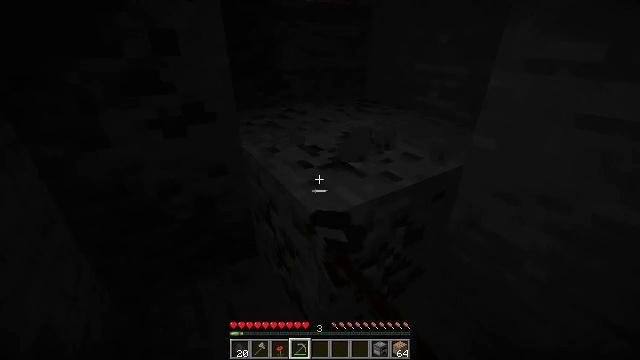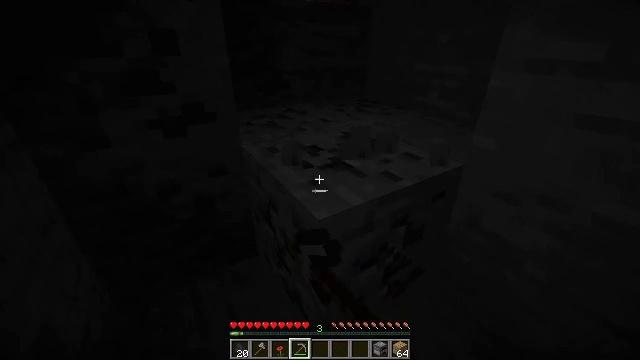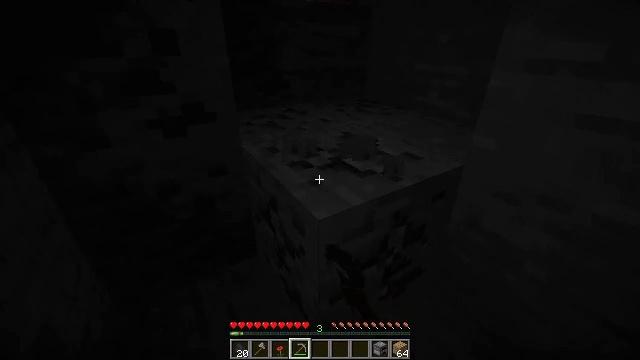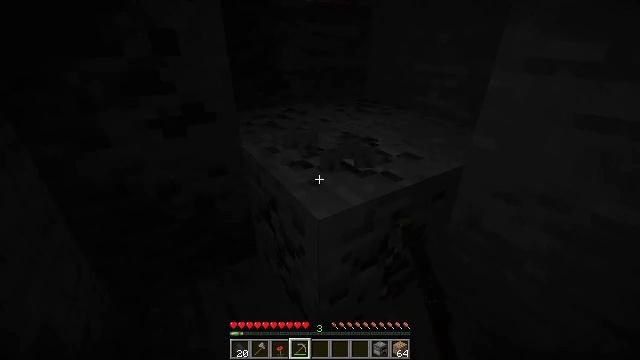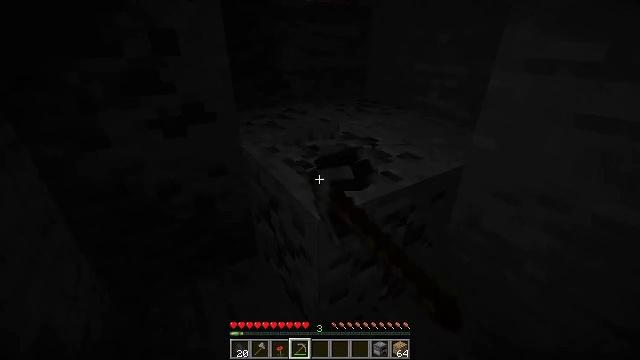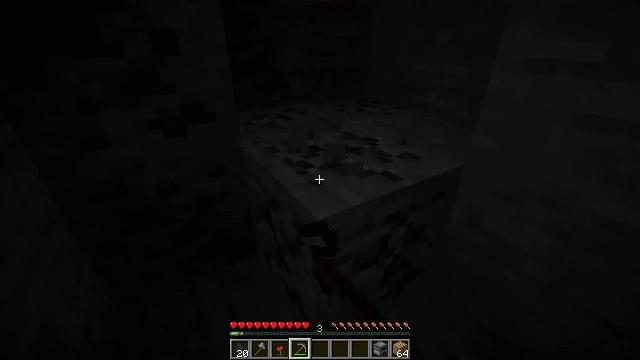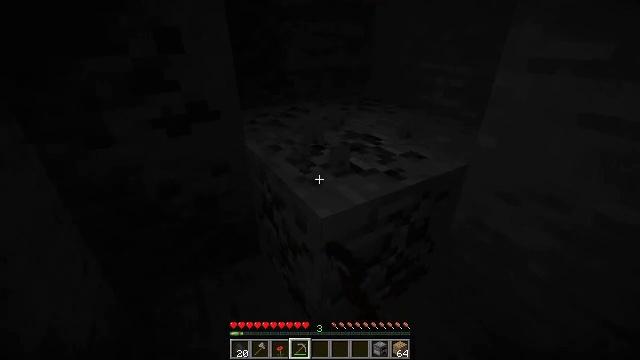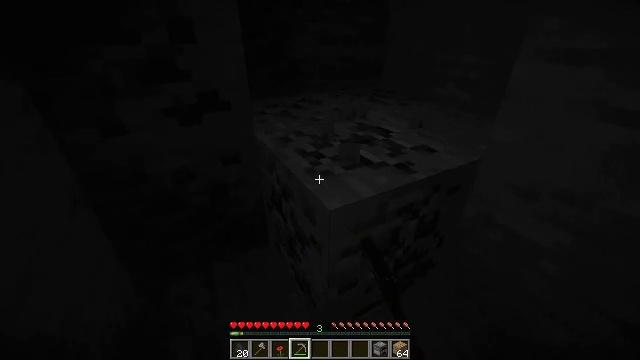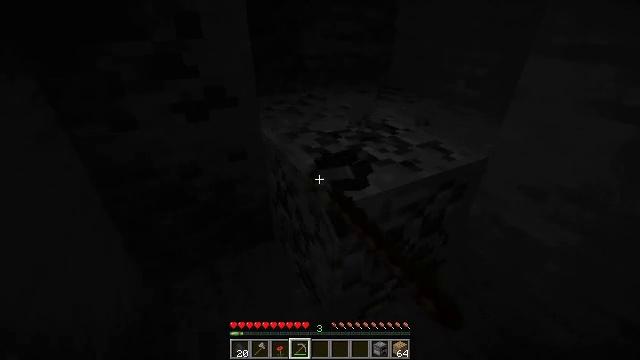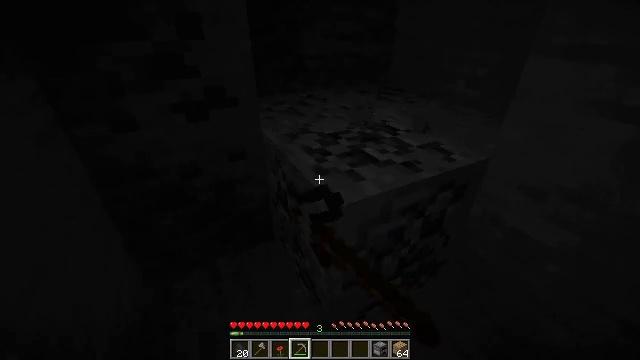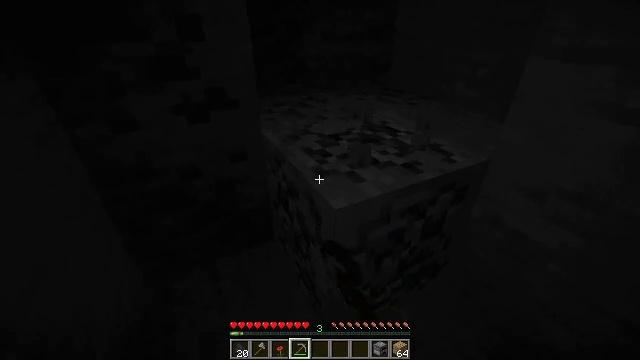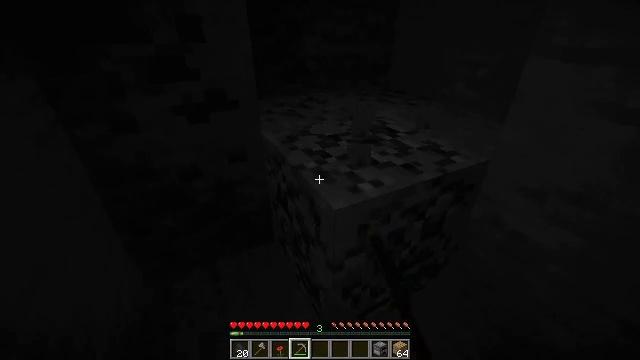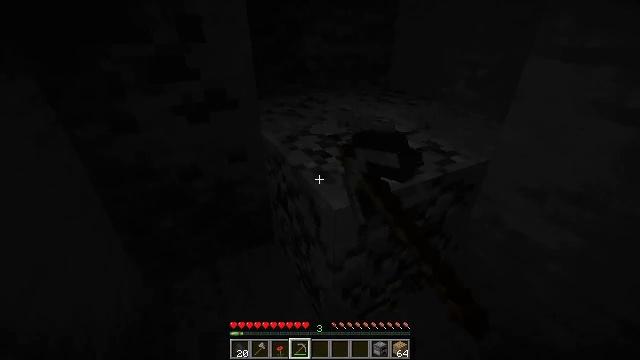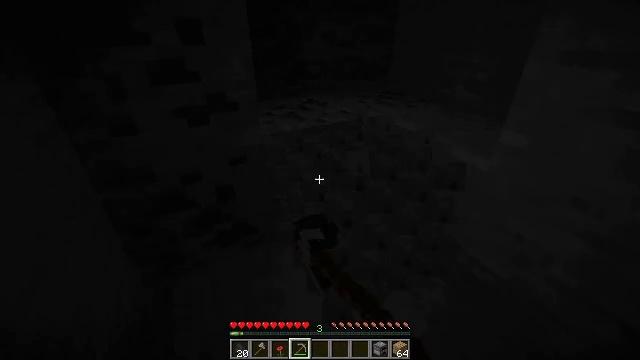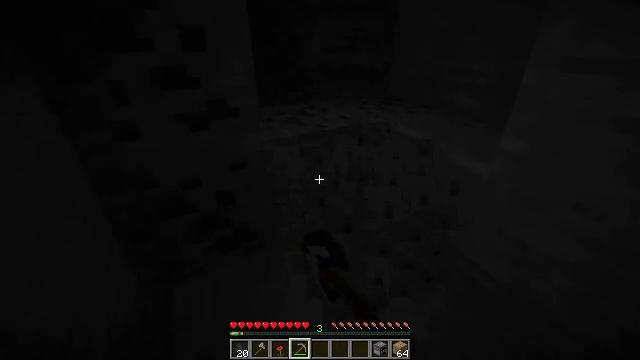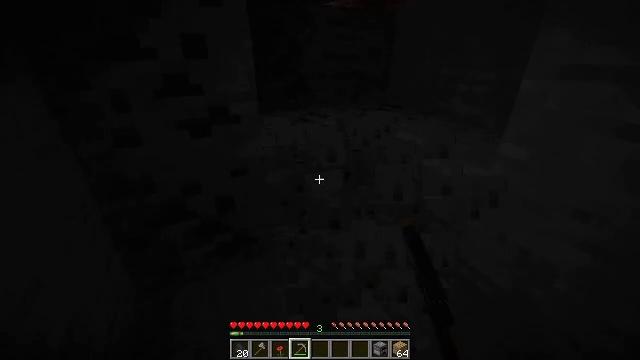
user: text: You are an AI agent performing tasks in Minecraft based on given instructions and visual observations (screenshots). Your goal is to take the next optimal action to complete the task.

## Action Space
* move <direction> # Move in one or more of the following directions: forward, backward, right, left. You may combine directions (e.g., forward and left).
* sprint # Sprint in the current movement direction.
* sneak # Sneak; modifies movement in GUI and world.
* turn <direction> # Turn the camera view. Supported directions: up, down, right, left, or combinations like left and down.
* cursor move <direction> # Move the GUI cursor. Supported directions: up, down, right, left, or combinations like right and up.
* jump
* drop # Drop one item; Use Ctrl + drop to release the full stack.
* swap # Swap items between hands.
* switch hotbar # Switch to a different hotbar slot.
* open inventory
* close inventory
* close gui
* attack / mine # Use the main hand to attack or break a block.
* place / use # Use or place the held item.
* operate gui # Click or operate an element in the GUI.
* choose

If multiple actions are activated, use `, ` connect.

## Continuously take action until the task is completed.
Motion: motion action
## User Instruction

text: Collect coal by mining the ore.
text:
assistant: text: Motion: attack / mine
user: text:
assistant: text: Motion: attack / mine
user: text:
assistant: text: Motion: attack / mine
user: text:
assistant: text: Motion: attack / mine
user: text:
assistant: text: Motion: attack / mine
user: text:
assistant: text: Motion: attack / mine
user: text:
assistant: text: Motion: turn left and down, attack / mine
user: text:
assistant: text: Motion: turn left, attack / mine
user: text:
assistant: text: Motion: attack / mine
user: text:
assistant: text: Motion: attack / mine
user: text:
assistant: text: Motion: attack / mine
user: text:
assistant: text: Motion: attack / mine
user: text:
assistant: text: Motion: attack / mine
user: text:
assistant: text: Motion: turn up, attack / mine
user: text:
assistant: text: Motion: turn up, attack / mine
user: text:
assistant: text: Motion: attack / mine
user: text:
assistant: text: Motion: attack / mine
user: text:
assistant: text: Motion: turn up, attack / mine
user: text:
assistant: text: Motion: turn up, attack / mine
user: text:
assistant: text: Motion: turn up, attack / mine
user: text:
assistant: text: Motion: attack / mine
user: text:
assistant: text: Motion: attack / mine
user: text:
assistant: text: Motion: attack / mine
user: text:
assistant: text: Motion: attack / mine
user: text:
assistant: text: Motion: attack / mine
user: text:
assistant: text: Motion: attack / mine
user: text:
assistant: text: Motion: attack / mine
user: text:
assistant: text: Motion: attack / mine
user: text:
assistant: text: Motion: attack / mine
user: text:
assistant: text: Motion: attack / mine